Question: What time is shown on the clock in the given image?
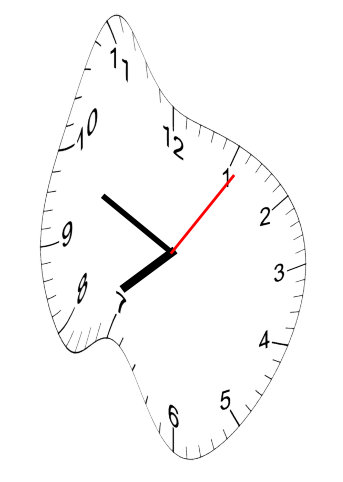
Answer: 07:49:06